Current action and preconditions to check: trajectory_clear

Your task: For each precondition in the list above, predict whether it will hold at this action.

Consider the current scene as observed from the mobile robot's camera, and analyze the predicted future states of all dynamic agents (e.g., people, animals, vehicles, or any moving entities) within the NEXT SECOND.

IMPORTANT: Only answer "very likely" if you are absolutely certain—based on strong, clear evidence—that a dynamic agent will violate the precondition in the predicted future state. Do NOT answer "very likely" for unlikely, ambiguous, or low-probability risks.

Ask yourself for each precondition: Is there a high probability, with clear and convincing evidence, that the predicted future states of any dynamic agent will interfere with the predicted future state of the currently executing action within the NEXT SECOND, causing that precondition to fail?

Assess the risk level based on these predictions. Use "likely" or "very likely" if motions create a clear risk of interference.

Use "neutral" or "improbable" if agents are nearby but their predicted paths are clearly diverging or non-conflicting.

Failure Risk Categories: "very improbable", "improbable", "neutral", "likely", "very likely"

Answer Format: Output ONLY the probability_of_failure value from these categories: "very improbable", "improbable", "neutral", "likely", "very likely"

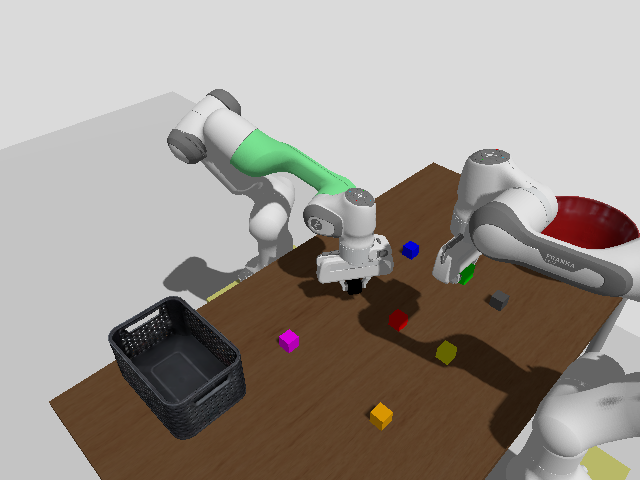

Answer: very improbable